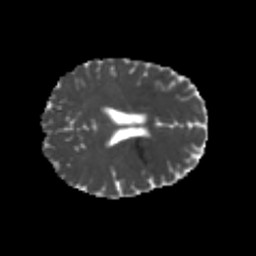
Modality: MD
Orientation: axial
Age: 21
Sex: female
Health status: healthy
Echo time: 0.074 s